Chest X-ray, PA view. Patient: 20 years old, sex F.
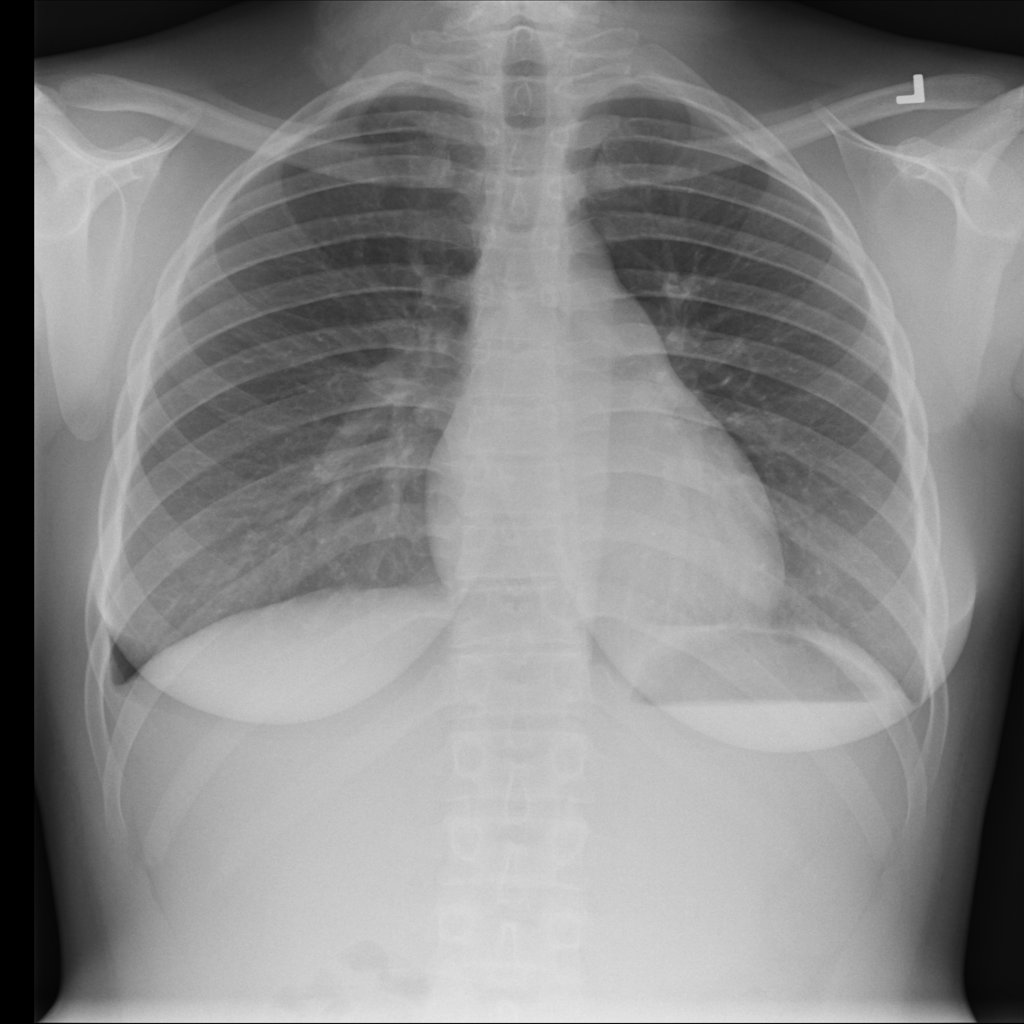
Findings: No Finding